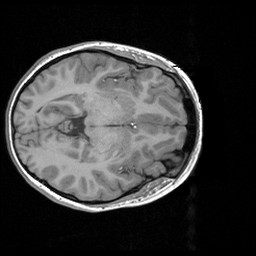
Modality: T1w
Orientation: axial